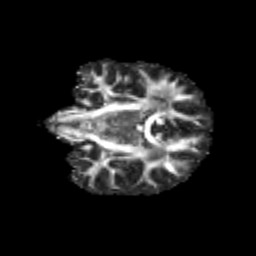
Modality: FA
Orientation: coronal
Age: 13
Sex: male
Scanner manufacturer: siemens
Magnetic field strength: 3 T
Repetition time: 3.8 s
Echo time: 0.07 s